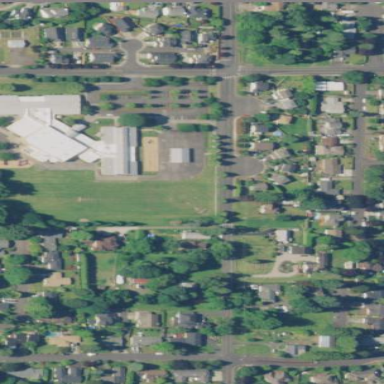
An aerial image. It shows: School.